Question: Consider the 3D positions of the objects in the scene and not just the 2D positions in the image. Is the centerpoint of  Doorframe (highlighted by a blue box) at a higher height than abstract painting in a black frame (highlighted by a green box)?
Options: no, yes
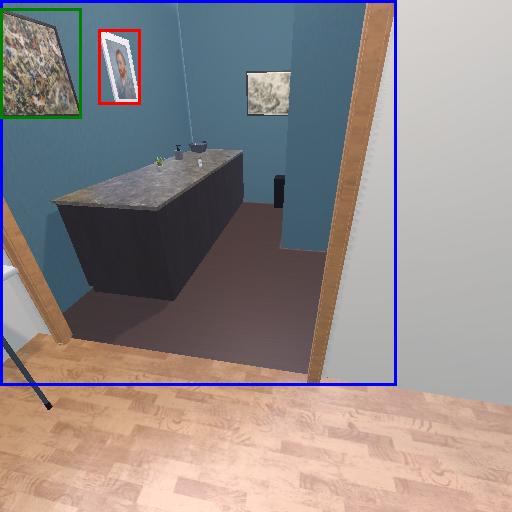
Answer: no